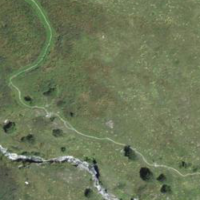
EUNIS habitat code: 23
Species observed at this site:
Phyteuma orbiculare